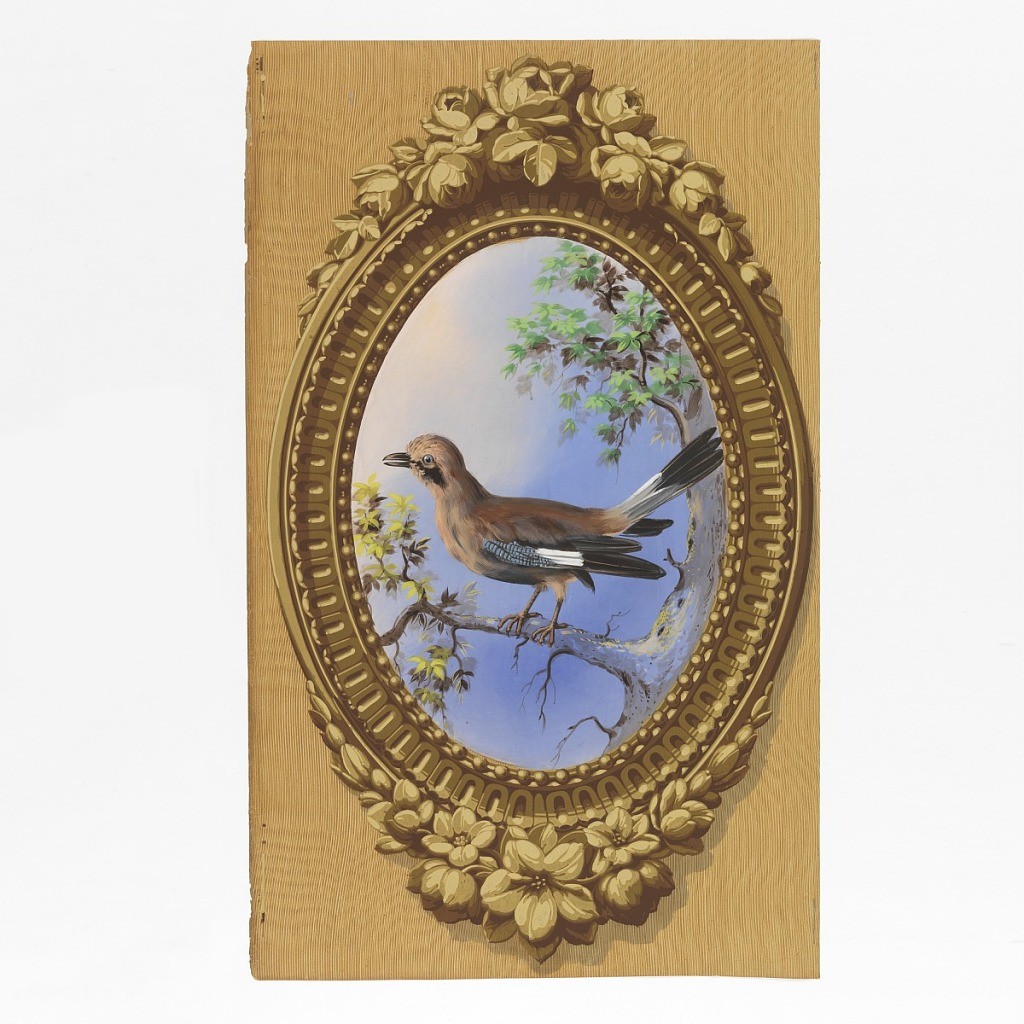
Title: Decorative panel
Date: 1850–60
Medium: Block-printed and hand painted on a combed background
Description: Vertical rectangle. Simulation of elaborately carved wood frame, oval, brought to the rectangle by simulated surface of graining. Enclosed in the frame is a painted representation of foliage and a mocking bird.